Question: I've this query
'''
SELECT t1.categoryid AS lev1, t2.categoryid as lev2, t3.categoryid as lev3, t4.categoryid as lev4
FROM category AS t1
LEFT JOIN category AS t2 ON t2.parent = t1.categoryid
LEFT JOIN category AS t3 ON t3.parent = t2.categoryid
LEFT JOIN category AS t4 ON t4.parent = t3.categoryid
WHERE t1.categoryid = <PHONE>;
'''
This is how to result looks like

As you can see it returns four columns.
I want to merge distinct data of all four into one column.
I looked at similar questions but none of those has Left Joins in their query.
I know it can be possible using 'union' but I'm struggling.
Thanks.
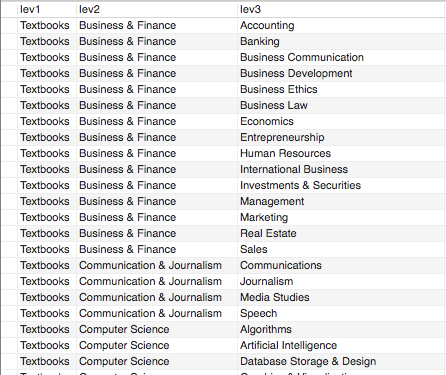
Answer: As you said, you could use a 'UNION' over the result of your query. In the rest of the answer I will show you a solution using CTE, which is a standard SQL syntax available in many systems, but, unfortunately, not in MySQL. However, to convert this query for MySQL you can look at the following answer: <URL>
'''
WITH query AS (
SELECT t1.categoryid AS lev1, t2.categoryid as lev2, t3.categoryid as lev3, t4.categoryid as lev4
FROM category AS t1
LEFT JOIN category AS t2 ON t2.parent = t1.categoryid
LEFT JOIN category AS t3 ON t3.parent = t2.categoryid
LEFT JOIN category AS t4 ON t4.parent = t3.categoryid
WHERE t1.categoryid = <PHONE>)
SELECT lev1 AS category_value FROM query
UNION
SELECT lev2 AS category_value FROM query
UNION
SELECT lev3 AS category_value FROM query
UNION
SELECT lev4 AS category_value FROM query;
'''